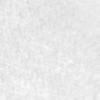
Label: no_change